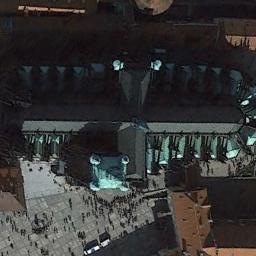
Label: palace